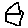
Label: house